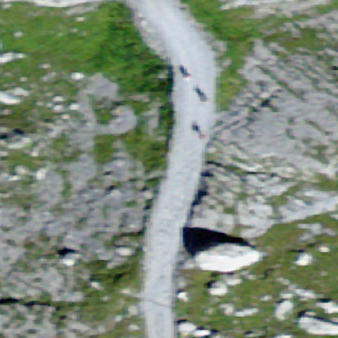
Label: bouldering_area